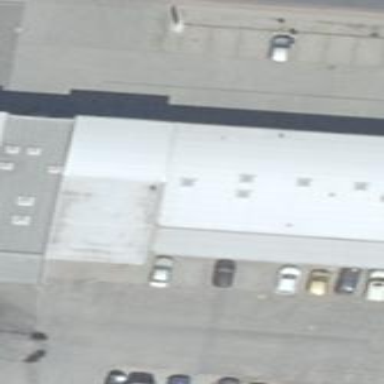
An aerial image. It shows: Car repair shop located in building.